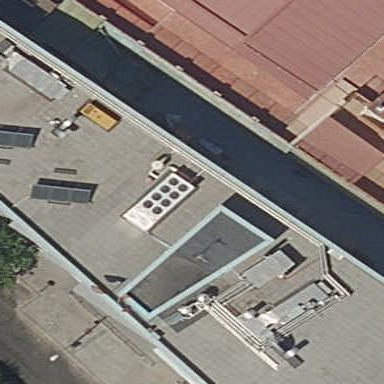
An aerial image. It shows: Building.